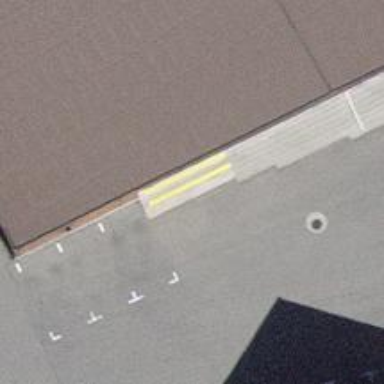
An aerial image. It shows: Road with steps.